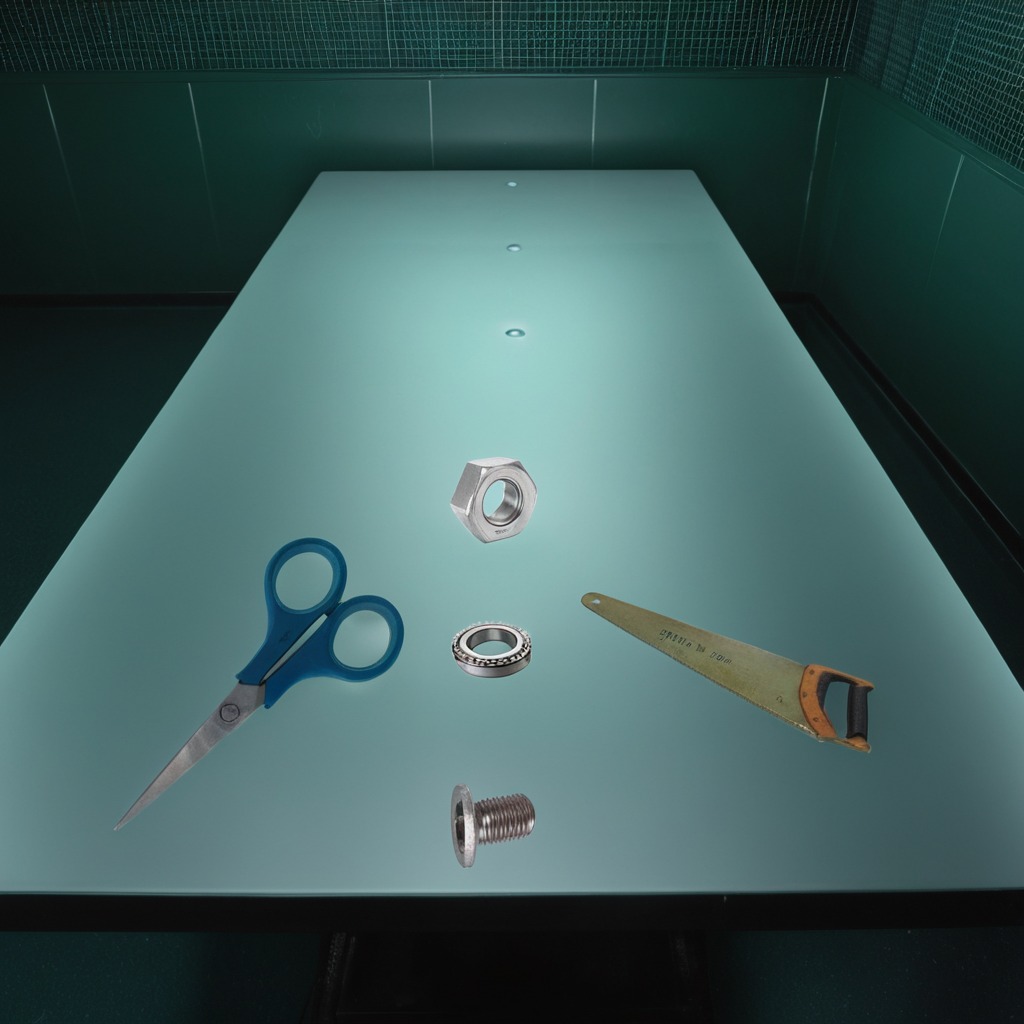
A metal ball bearing, a metal machine screw, a handheld metal saw, a metal nut, and a pair of scissors are lying on the clean empty table in a railway signal maintenance room lit by harsh overhead fluorescents.